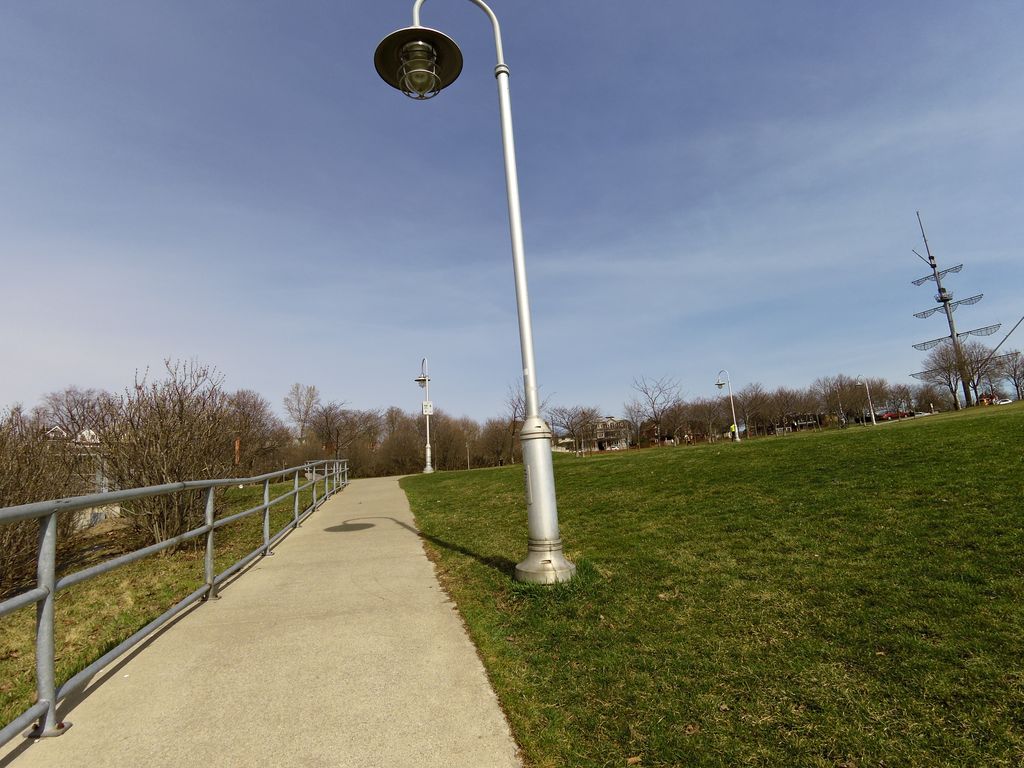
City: hamilton